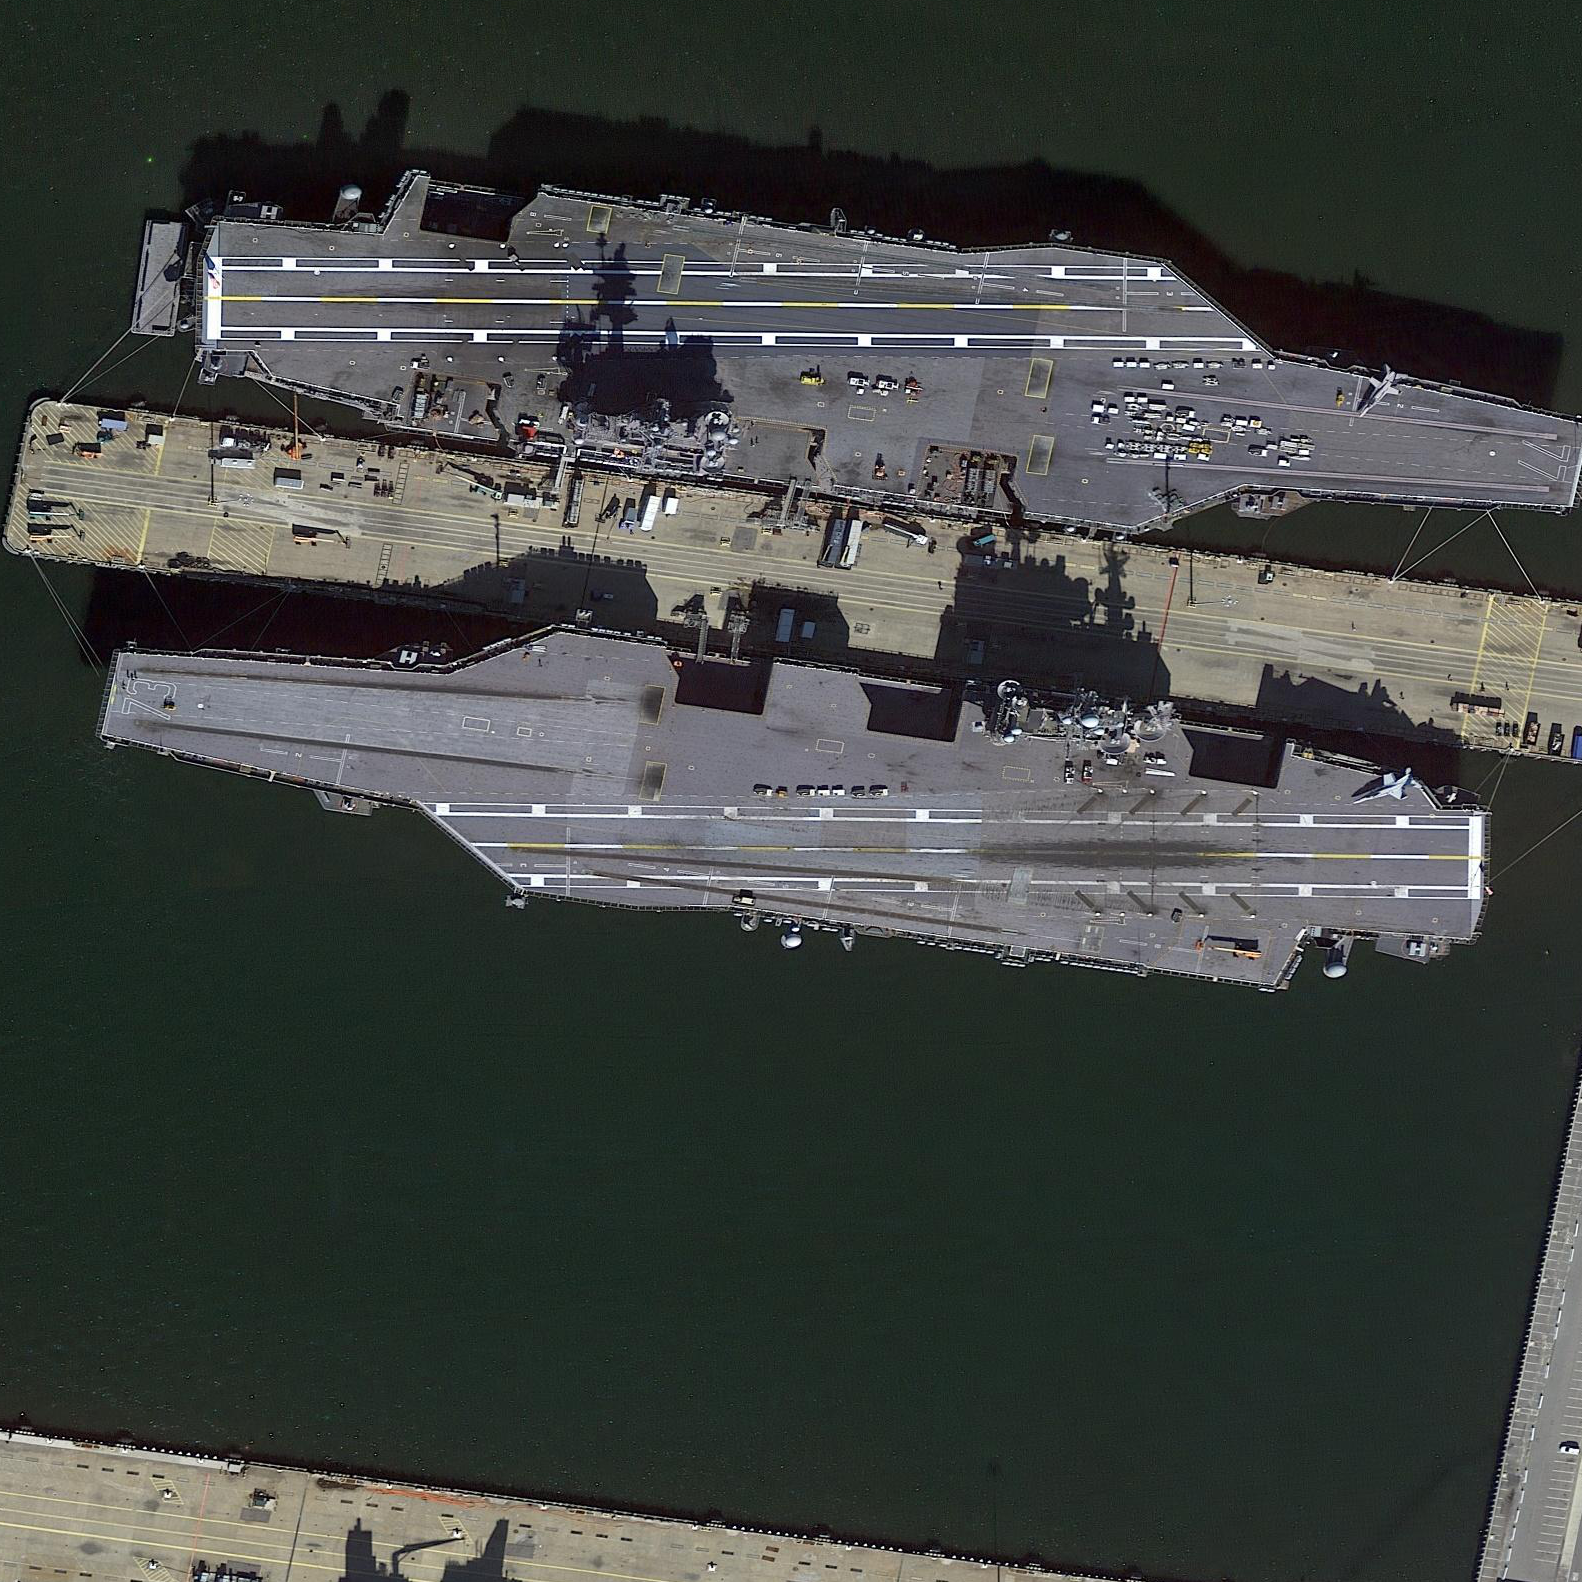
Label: Nimitz-class_aircraft_carrier